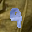
Label: 9